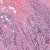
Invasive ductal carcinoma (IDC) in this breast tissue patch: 1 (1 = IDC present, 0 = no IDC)